Question: I get the following error when I trying to use babel.
> Error: Couldn't find preset "es2015" relative to directory
'''
module.exports = {
entry: './main.js',
ourput: {
path:'./',
filename:'index.js'
},
devServer:{
inline:true,
port:3333
},
module:{
loaders:[
{
test:/\.js$/,
exclude:/node_modules/,
loader:'babel',
query:{
presets:['es2015','react']
}
}
]
}
}
'''
package.json
'''
{
"name": "es6-react-setup",
"version": "1.0.0",
"main": "main.js",
"dependencies": {
"babel-core": "^6.11.4",
"babel-preset-es2015": "^6.9.0",
"babel-preset-react": "^6.11.1",
"babel-loader": "^6.2.4",
"react": "^15.2.1",
"react-dom": "^15.2.1",
"webpack": "^1.13.1"
},
"devDependencies": {},
"scripts": {
"start": "webpack-dev-server"
},
"author": "",
"license": "ISC",
"description": ""
}
'''
Terminal output

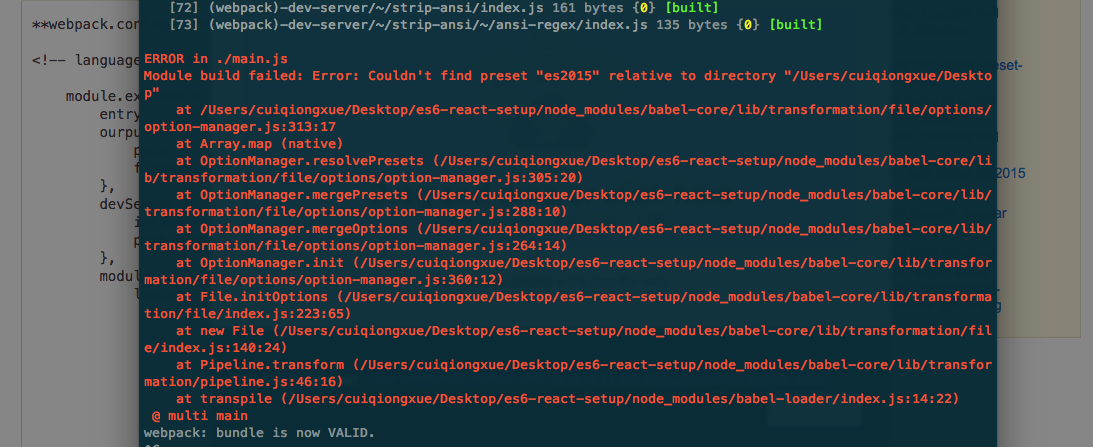
Answer: You need to have babel configured to use those presets. You can add this to your 'package.json'
'''
"babel": {
"presets": [
"es2015",
"react"
]
},
'''
You can alternatively have a '.babelrc' file.
<URL>